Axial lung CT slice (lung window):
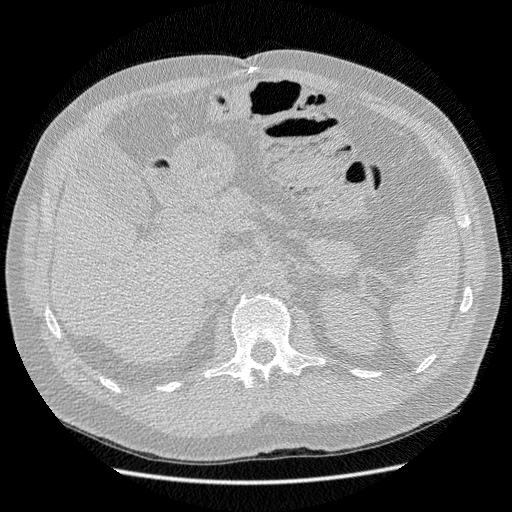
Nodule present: no